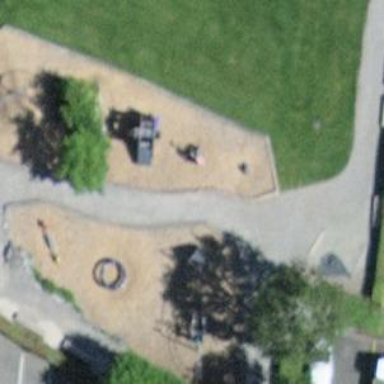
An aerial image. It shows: Playground area for leisure activities on the land.